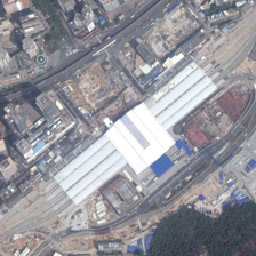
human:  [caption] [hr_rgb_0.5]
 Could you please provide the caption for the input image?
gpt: There are many buildings and green trees near the station.

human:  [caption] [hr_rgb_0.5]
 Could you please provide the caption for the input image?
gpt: There are many buildings and some train stations nearby.

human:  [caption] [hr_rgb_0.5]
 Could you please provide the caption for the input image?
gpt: The railway station is not yet completed and is located in the center of the city.

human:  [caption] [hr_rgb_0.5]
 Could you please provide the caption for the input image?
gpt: The station is not completed and located in downtown.

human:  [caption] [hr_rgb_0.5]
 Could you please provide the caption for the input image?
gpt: Many buildings and some green trees are near a railway station.